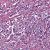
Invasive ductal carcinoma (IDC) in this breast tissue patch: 1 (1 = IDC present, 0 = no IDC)